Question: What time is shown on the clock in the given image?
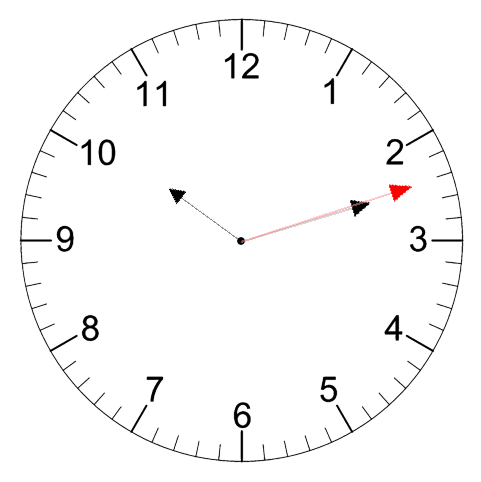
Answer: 10:12:12